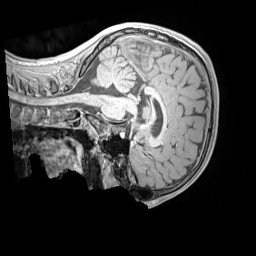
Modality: MP2RAGE
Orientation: sagittal
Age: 11
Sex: male
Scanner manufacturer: siemens
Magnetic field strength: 3 T
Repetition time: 4 s
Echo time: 0.00303 s